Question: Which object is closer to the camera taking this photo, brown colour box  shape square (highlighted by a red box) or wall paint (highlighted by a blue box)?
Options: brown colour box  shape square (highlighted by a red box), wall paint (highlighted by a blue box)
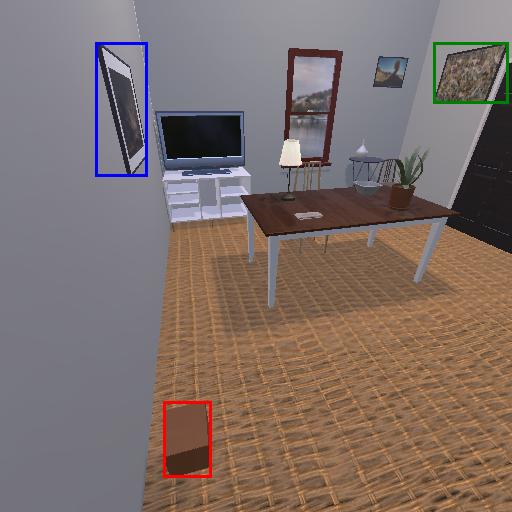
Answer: brown colour box  shape square (highlighted by a red box)